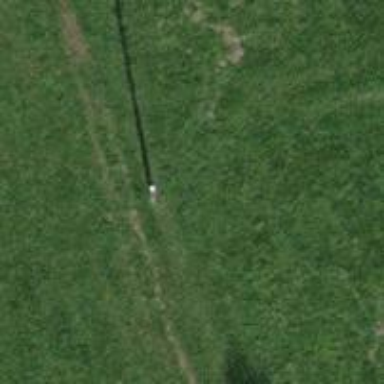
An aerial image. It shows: Power pole.